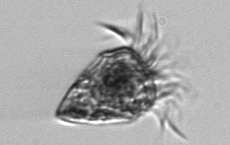
Label: Strombidium_morphotype1